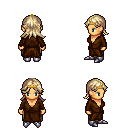
a pixel art fantasy rpg character, female body template, human, tanned skin, brown robe, robe skirt, white blonde loose hair, gold tiara, metal boots, four views (front, back, left, right), 2x2 character sprite sheet, small pixel art, hard edges, no anti-aliasing